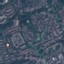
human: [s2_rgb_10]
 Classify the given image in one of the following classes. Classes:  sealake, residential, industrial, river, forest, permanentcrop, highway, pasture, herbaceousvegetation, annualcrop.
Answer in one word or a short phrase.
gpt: Residential